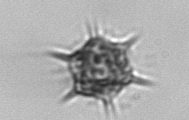
Label: Dictyocha